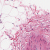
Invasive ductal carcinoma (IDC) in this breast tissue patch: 0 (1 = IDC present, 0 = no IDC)